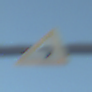
Verkehrszeichen: KurveLinks
Umgebung: Outdoor, Nature
Tageszeit: SunriseSunset
Wetter: Clear
Licht: Natural
Jahreszeit: Winter
Kontrast: LowContrast